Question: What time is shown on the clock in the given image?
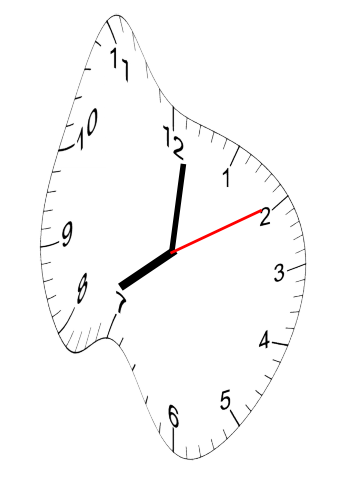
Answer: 08:01:10